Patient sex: M
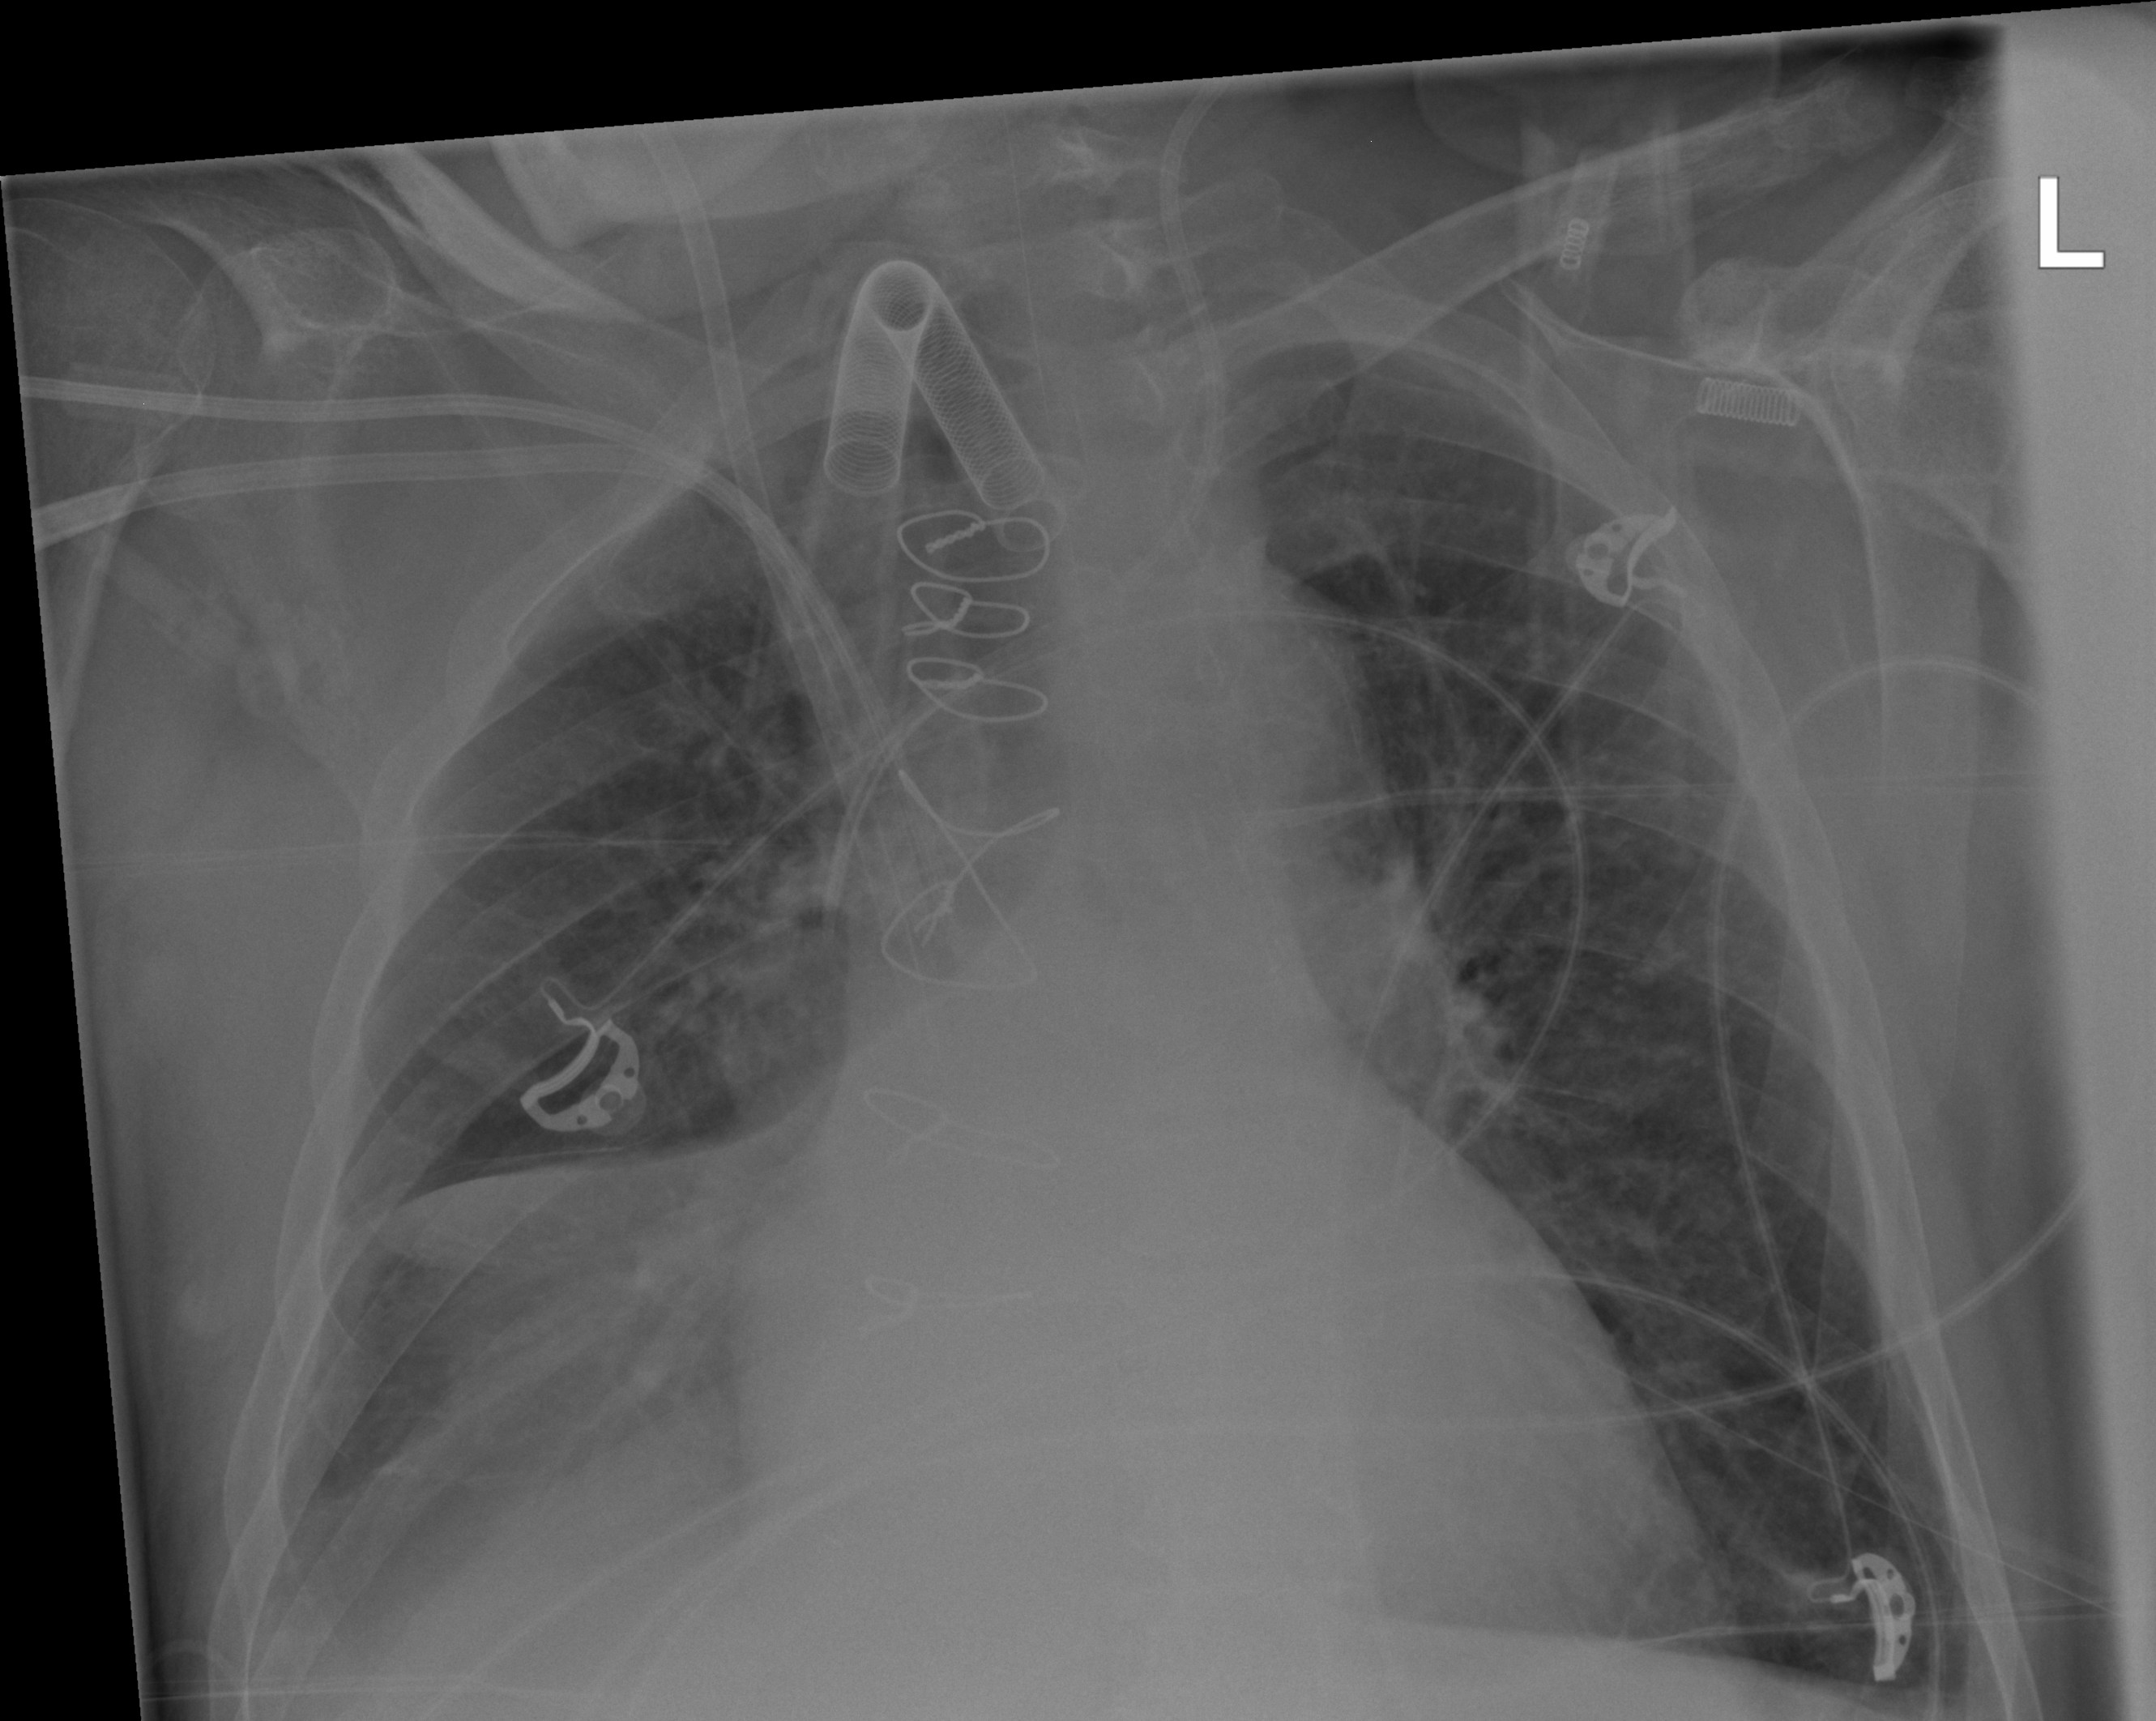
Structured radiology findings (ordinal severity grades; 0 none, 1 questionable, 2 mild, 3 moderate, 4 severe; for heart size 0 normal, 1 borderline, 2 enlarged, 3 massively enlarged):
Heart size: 1
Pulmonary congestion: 0
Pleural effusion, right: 3
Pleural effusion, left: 0
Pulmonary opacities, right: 2
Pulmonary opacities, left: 0
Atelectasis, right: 3
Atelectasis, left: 0